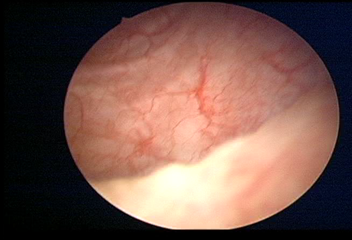
Modality: WLC
Class: Normal mucosa
Bladder cancer association: No